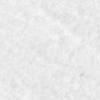
Label: no_change